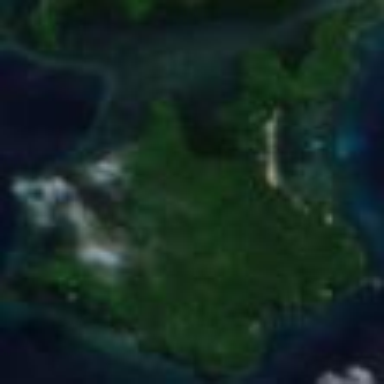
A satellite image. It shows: Island with natural coastline.